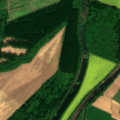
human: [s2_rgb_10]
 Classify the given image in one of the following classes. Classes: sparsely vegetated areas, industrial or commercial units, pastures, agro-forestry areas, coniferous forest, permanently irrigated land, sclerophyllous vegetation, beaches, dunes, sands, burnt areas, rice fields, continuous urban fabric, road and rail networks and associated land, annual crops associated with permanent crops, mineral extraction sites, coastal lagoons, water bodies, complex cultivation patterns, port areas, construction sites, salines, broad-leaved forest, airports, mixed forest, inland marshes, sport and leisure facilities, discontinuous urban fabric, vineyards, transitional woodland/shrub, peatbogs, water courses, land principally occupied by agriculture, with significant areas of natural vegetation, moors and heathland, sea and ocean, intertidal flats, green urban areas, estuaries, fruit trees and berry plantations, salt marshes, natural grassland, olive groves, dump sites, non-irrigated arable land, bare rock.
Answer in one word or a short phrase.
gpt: non-irrigated arable land, broad-leaved forest, transitional woodland/shrub